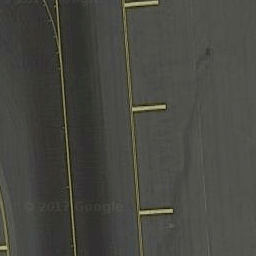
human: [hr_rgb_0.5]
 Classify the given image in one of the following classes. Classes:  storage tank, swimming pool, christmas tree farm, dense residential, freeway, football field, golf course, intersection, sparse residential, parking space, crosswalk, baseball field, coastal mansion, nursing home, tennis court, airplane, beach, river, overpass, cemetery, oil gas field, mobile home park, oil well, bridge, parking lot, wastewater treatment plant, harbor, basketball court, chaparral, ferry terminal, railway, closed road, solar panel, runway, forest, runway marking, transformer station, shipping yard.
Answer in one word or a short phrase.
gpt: runway marking